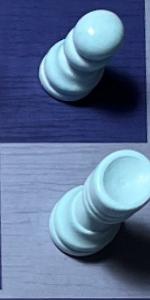
Label: Rook_White